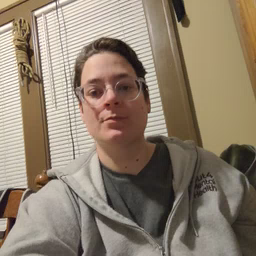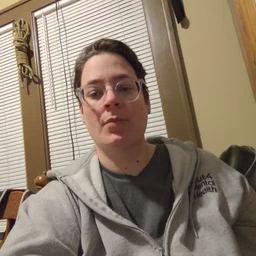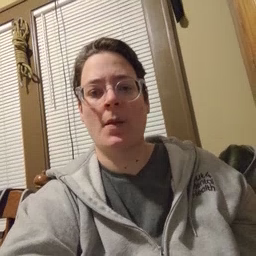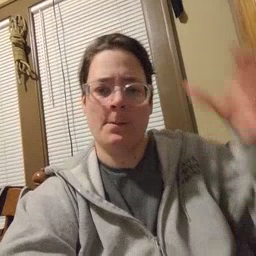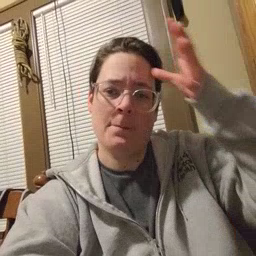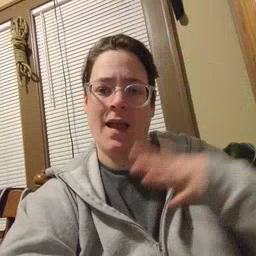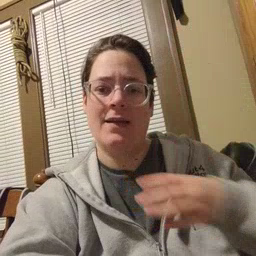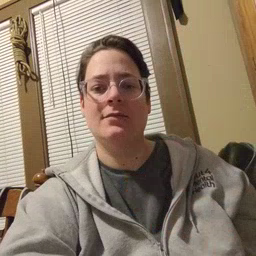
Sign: man